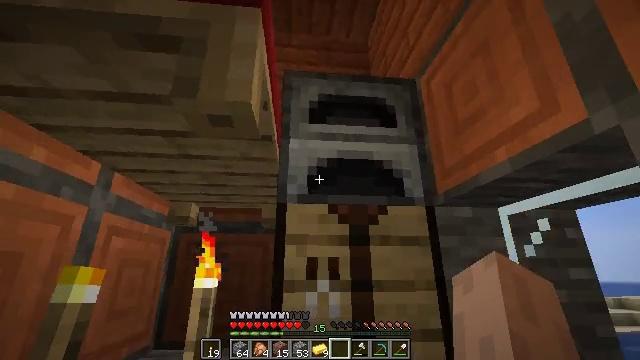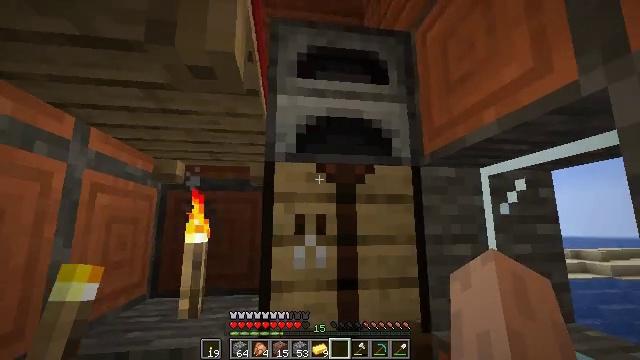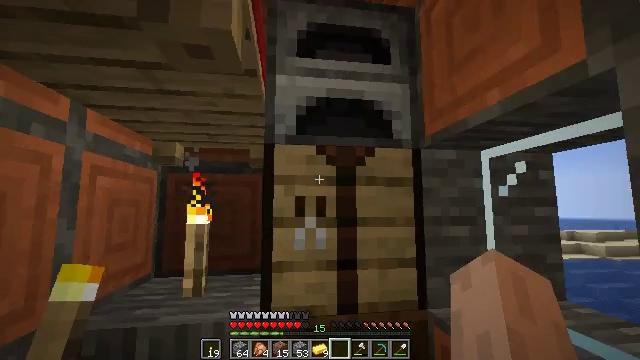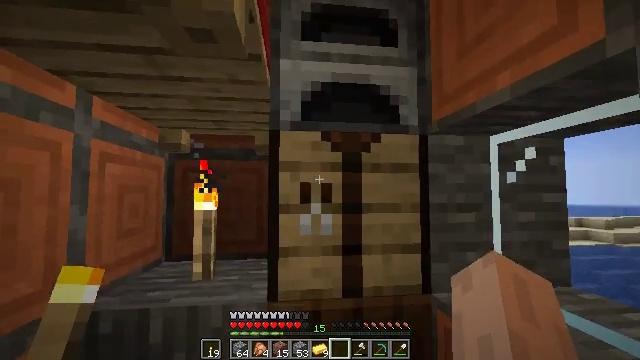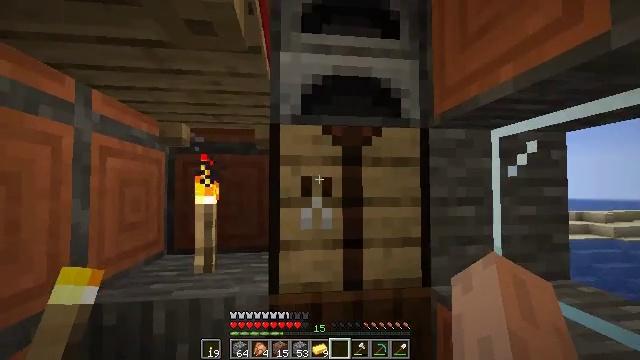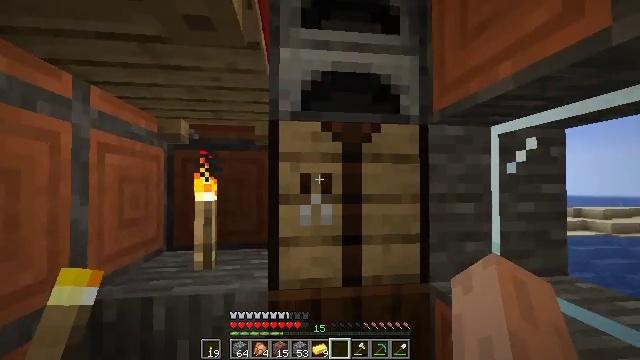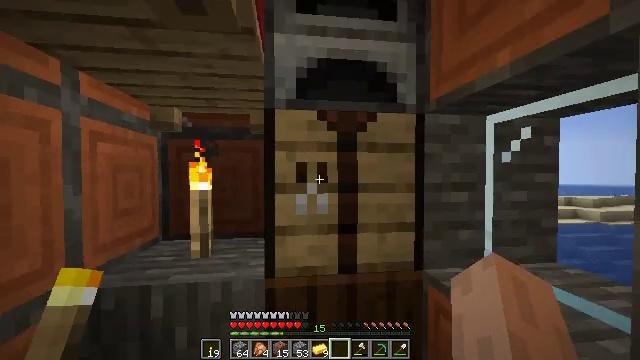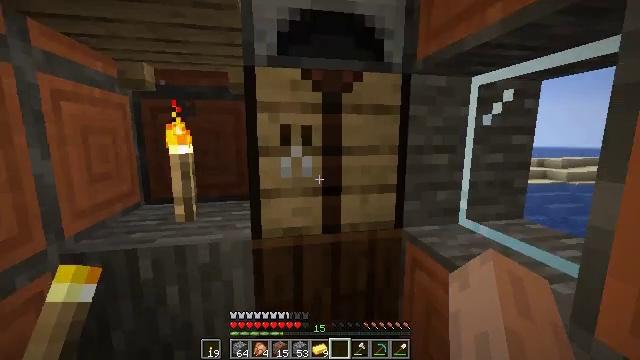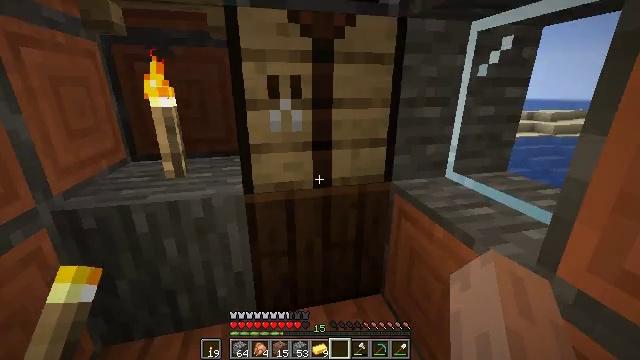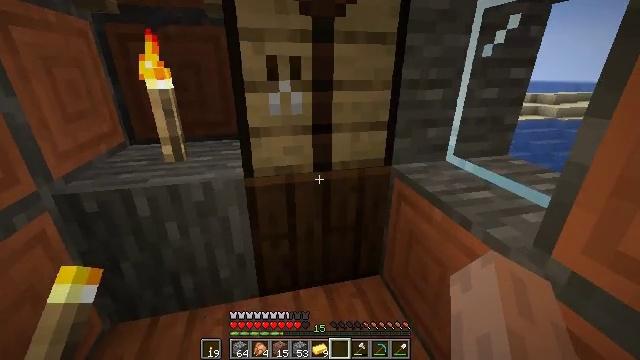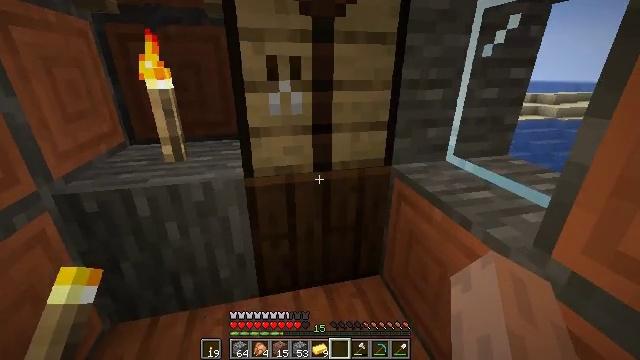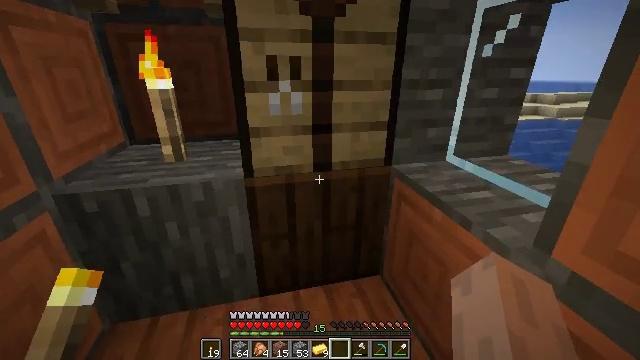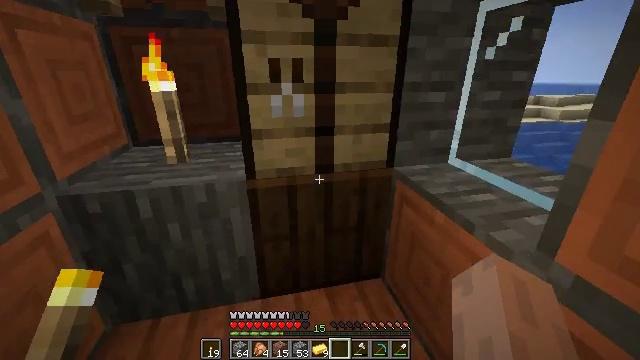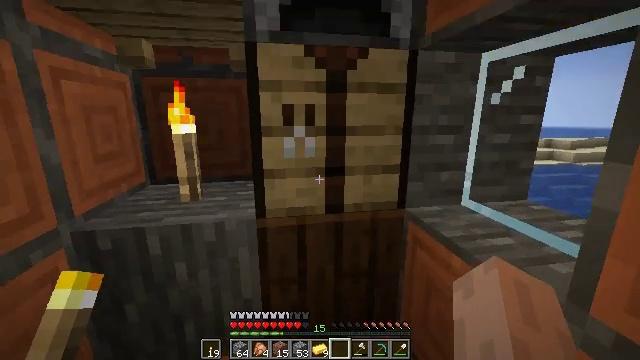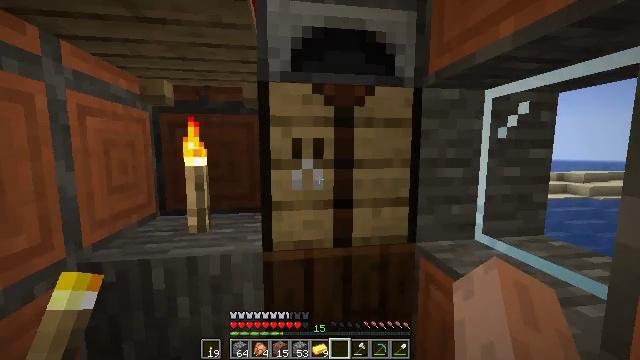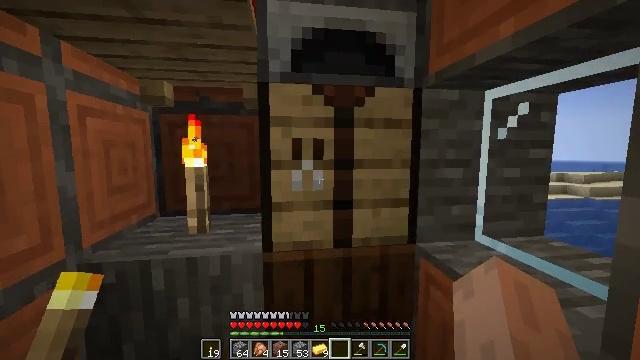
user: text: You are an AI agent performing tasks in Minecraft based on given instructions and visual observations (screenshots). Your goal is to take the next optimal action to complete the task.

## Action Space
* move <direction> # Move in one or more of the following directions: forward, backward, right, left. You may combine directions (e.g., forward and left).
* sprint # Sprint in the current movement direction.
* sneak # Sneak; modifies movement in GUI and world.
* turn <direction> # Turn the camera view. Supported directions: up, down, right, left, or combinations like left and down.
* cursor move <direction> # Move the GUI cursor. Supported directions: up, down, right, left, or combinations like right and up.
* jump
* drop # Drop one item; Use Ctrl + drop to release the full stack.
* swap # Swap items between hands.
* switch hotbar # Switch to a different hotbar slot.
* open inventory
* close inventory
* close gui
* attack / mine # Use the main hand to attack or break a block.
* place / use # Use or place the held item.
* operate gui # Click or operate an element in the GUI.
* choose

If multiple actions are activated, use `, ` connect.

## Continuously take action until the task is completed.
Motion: motion action
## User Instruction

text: Use gold ingots to create a golden helmet.
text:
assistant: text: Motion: turn right and down
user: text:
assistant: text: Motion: turn down
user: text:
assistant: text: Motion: turn left and down
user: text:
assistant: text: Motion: turn down
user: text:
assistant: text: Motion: no_op
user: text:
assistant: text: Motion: turn down
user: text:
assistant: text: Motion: turn right and down
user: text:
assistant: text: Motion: turn right and down
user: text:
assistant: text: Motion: turn down
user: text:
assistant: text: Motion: no_op
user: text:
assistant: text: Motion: no_op
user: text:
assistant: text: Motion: no_op
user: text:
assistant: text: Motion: turn left and up
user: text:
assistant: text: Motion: turn left and up
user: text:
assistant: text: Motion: no_op
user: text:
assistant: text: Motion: use / place
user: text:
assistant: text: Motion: use / place
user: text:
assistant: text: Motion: use / place
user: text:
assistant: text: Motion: no_op
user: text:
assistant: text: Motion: no_op
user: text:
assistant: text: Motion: cursor move down, open gui
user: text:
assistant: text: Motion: no_op
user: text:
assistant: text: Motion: cursor move down
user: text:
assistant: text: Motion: no_op
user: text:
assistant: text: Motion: no_op
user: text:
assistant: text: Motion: cursor move down
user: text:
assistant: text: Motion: cursor move down
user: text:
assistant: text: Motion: cursor move left and down
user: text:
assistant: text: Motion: cursor move left and down
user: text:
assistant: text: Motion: no_op